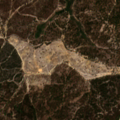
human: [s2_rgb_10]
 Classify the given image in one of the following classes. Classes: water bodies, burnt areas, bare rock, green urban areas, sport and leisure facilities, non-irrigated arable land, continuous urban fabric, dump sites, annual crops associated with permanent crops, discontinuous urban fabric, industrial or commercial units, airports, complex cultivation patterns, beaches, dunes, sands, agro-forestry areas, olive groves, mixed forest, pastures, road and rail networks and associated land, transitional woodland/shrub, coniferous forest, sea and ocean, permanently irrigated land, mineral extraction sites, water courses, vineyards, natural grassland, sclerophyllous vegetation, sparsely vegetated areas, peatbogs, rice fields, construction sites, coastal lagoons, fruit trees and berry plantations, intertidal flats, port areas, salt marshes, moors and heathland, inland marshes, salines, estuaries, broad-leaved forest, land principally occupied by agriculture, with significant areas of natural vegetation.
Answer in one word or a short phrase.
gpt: agro-forestry areas, broad-leaved forest, transitional woodland/shrub